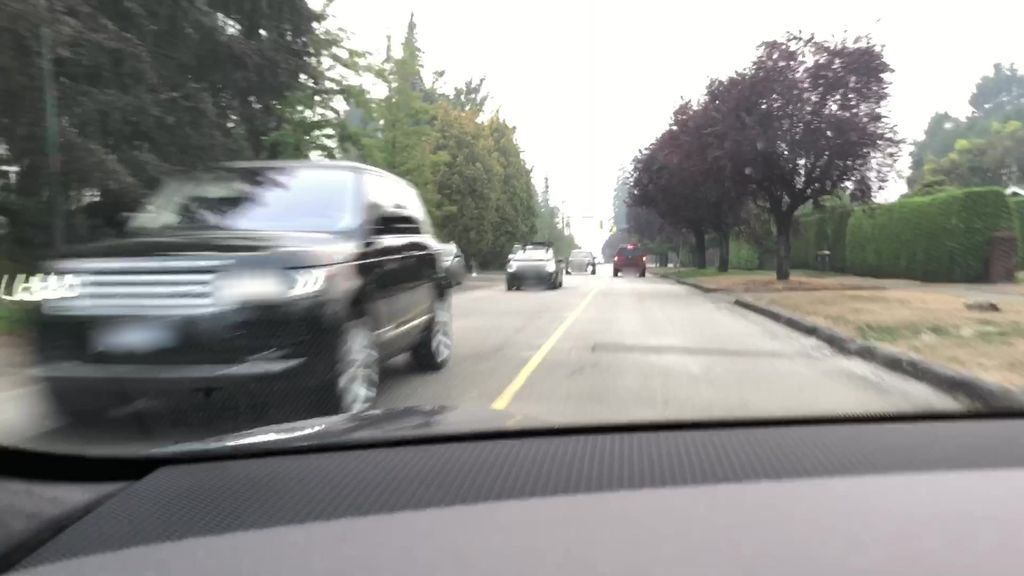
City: vancouver